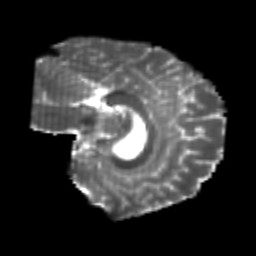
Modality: T2w
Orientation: sagittal
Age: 21
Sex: female
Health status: healthy
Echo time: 0.074 s